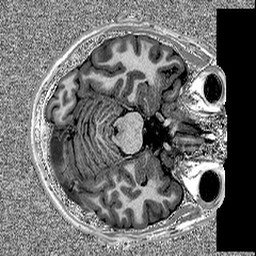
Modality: MP2RAGE
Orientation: axial
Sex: male